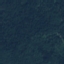
Land use / land cover: Forest